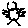
Label: bird